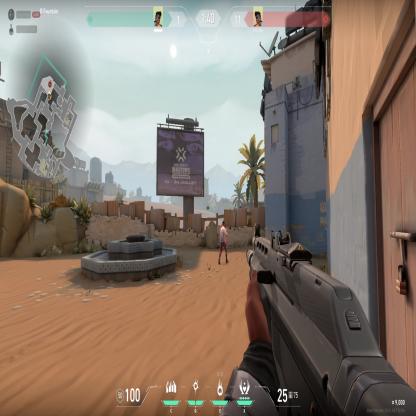
Label: enemy